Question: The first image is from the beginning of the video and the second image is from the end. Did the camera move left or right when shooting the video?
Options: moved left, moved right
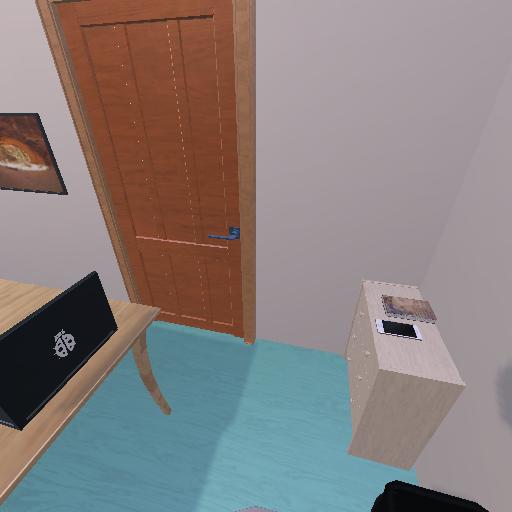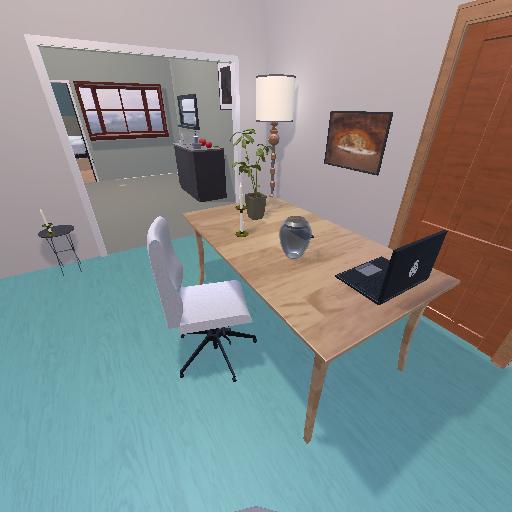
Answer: moved left